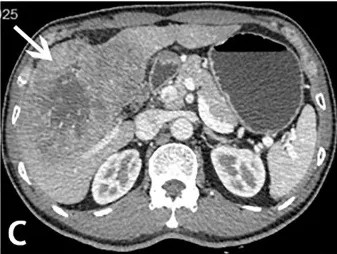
Computed tomography (CT) scans before stage I ALPPS. A giant mass (white arrow) measuring 13.3 x 8.5 x 13.0 cm in liver segments 4, 5, 6, 7, and 8 was showed on CT scans. Portal venous phase.
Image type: radiology (ct)